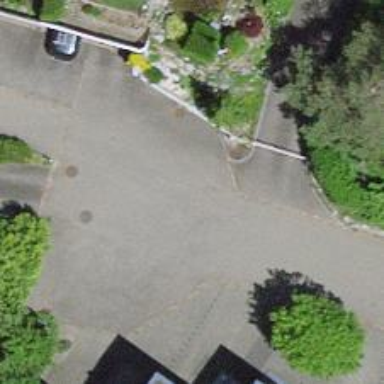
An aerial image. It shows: Turning circle on the road.